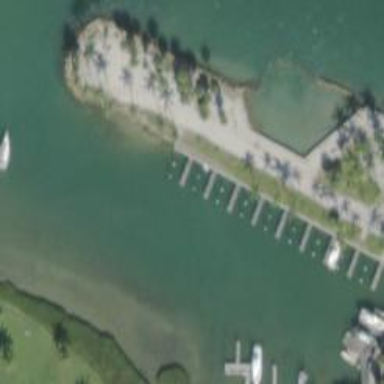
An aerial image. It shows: Man-made pier.